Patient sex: F
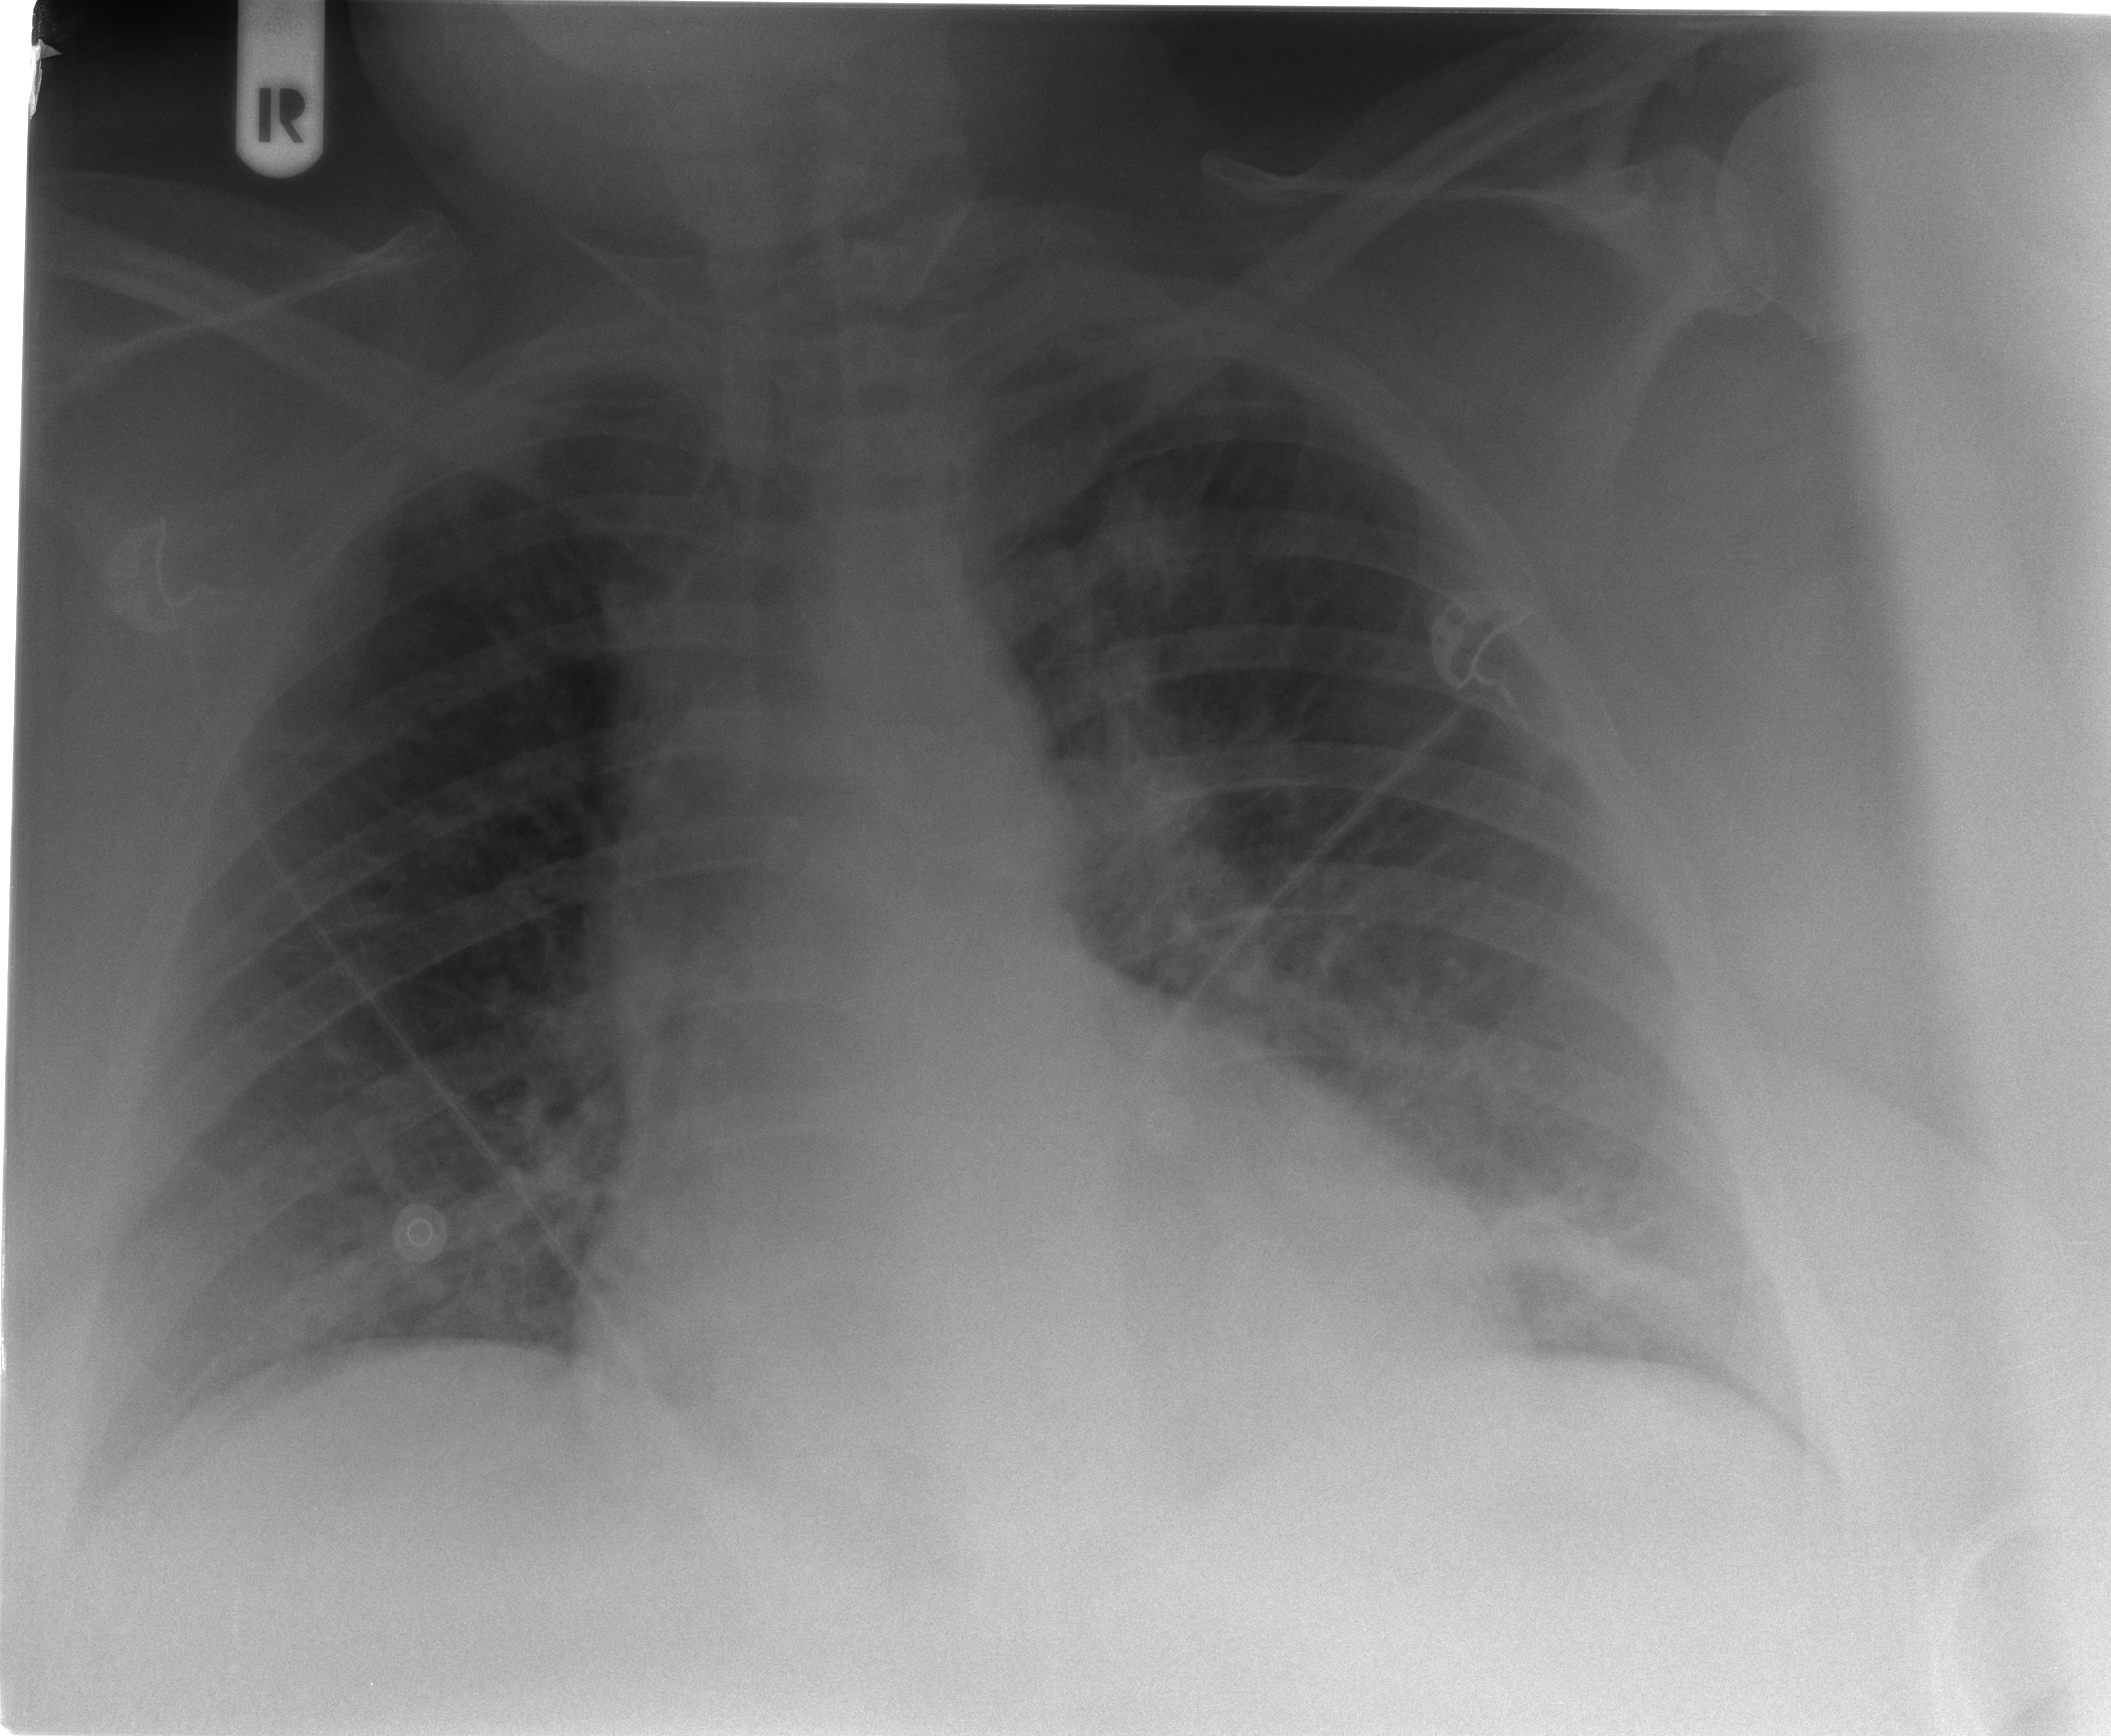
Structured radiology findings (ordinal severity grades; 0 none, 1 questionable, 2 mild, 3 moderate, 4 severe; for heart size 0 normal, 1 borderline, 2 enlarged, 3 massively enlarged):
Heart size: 2
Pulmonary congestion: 2
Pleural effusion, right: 0
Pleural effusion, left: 0
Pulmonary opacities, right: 2
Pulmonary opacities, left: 3
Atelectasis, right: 2
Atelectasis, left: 2